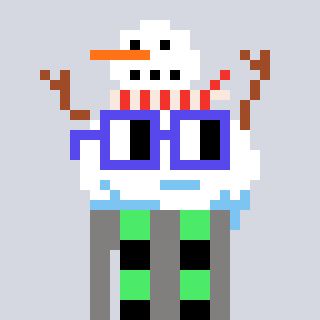
a pixel art character with square blue glasses, a snowman-shaped head and a bluegrey-colored body on a cool background